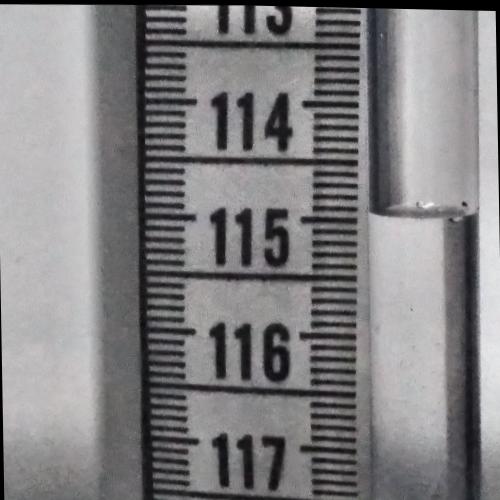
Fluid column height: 114.9 cm